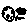
Label: moon